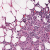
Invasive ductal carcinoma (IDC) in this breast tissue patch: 1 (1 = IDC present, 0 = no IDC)